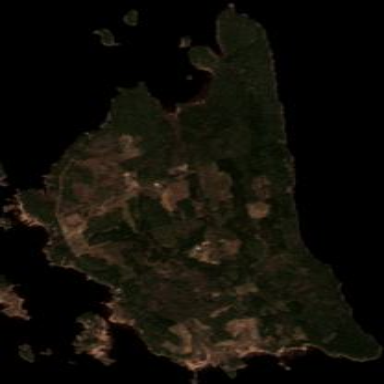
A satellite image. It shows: Island covered with needleleaved woodland.